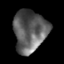
Tissue: skin
Cell type: Epithelial cells
Senescence score: 0.2689
Nuclear area (px): 1354
Mean DAPI intensity: 95.961